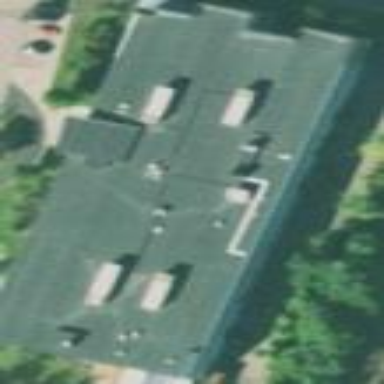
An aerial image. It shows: Office building with skillion roof shape.